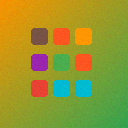
Screen state: on